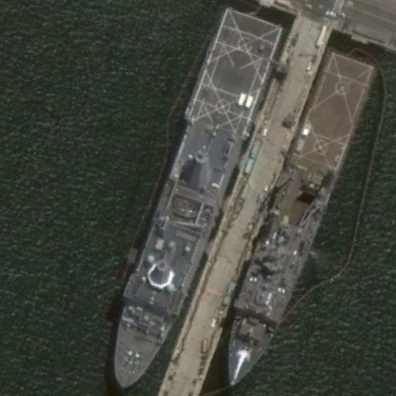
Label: combat